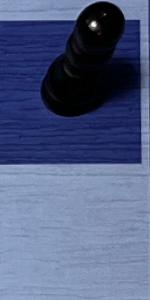
Label: Empty